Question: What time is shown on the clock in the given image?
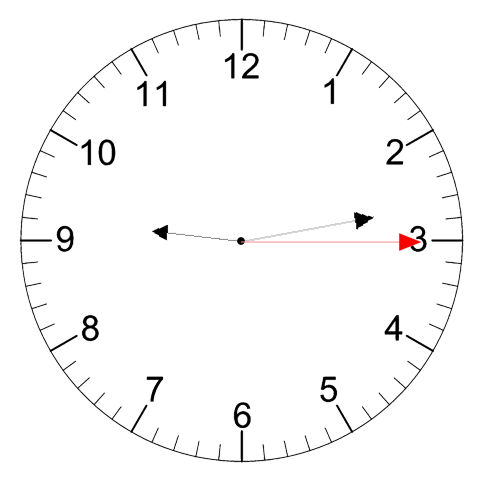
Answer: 09:13:15